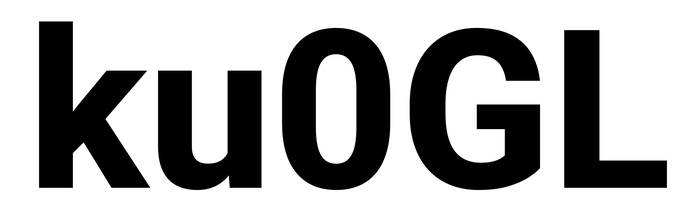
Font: Roboto_ExtraBold